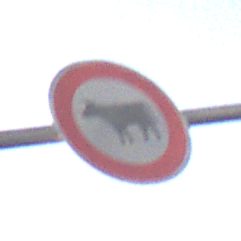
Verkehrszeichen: VerbotViehtrieb
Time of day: SunriseSunset
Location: Outdoor (Urban)
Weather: PartlyCloudy
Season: Autumn
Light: Natural